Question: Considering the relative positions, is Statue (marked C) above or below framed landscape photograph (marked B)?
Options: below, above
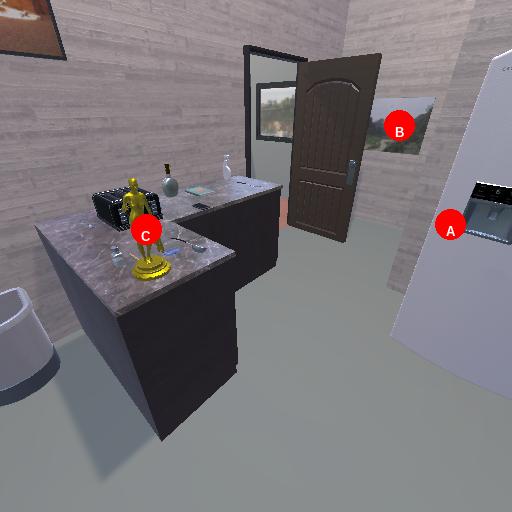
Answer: below